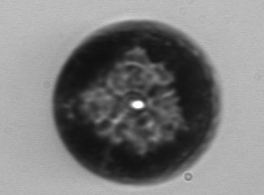
Label: Coscinodiscus